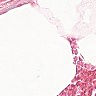
Metastatic tissue present: no